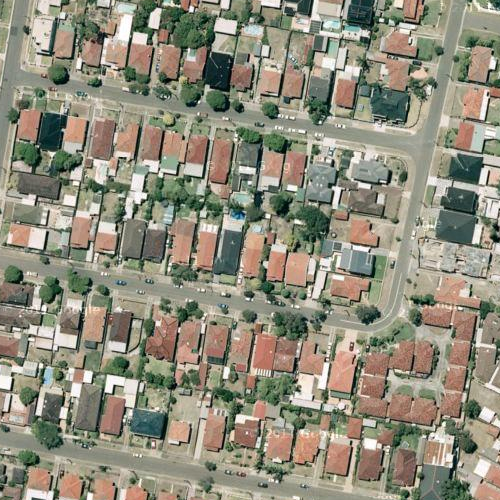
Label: sydney